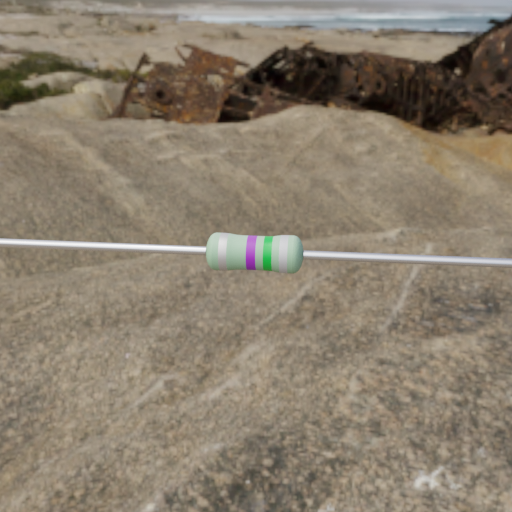
Resistor colour bands (in order): silver, violet, green, silver